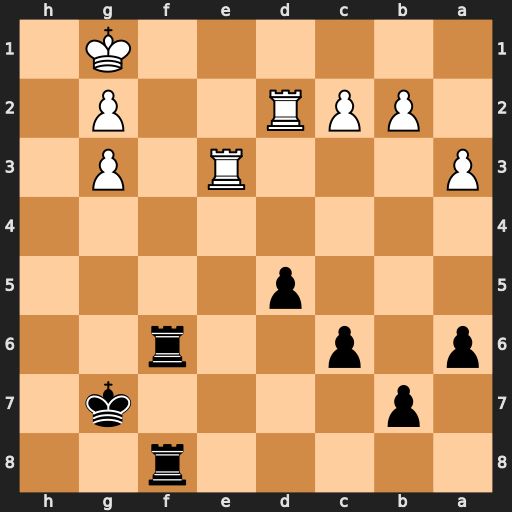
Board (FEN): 5r2/1p4k1/p1p2r2/3p4/8/P3R1P1/1PPR2P1/6K1
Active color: b
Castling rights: -
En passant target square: -
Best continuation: Rf1+ Kh2 Rh8#